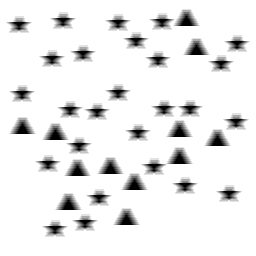
Squares: 0
Triangles: 12
Stars: 26
Total shapes: 38